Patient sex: M
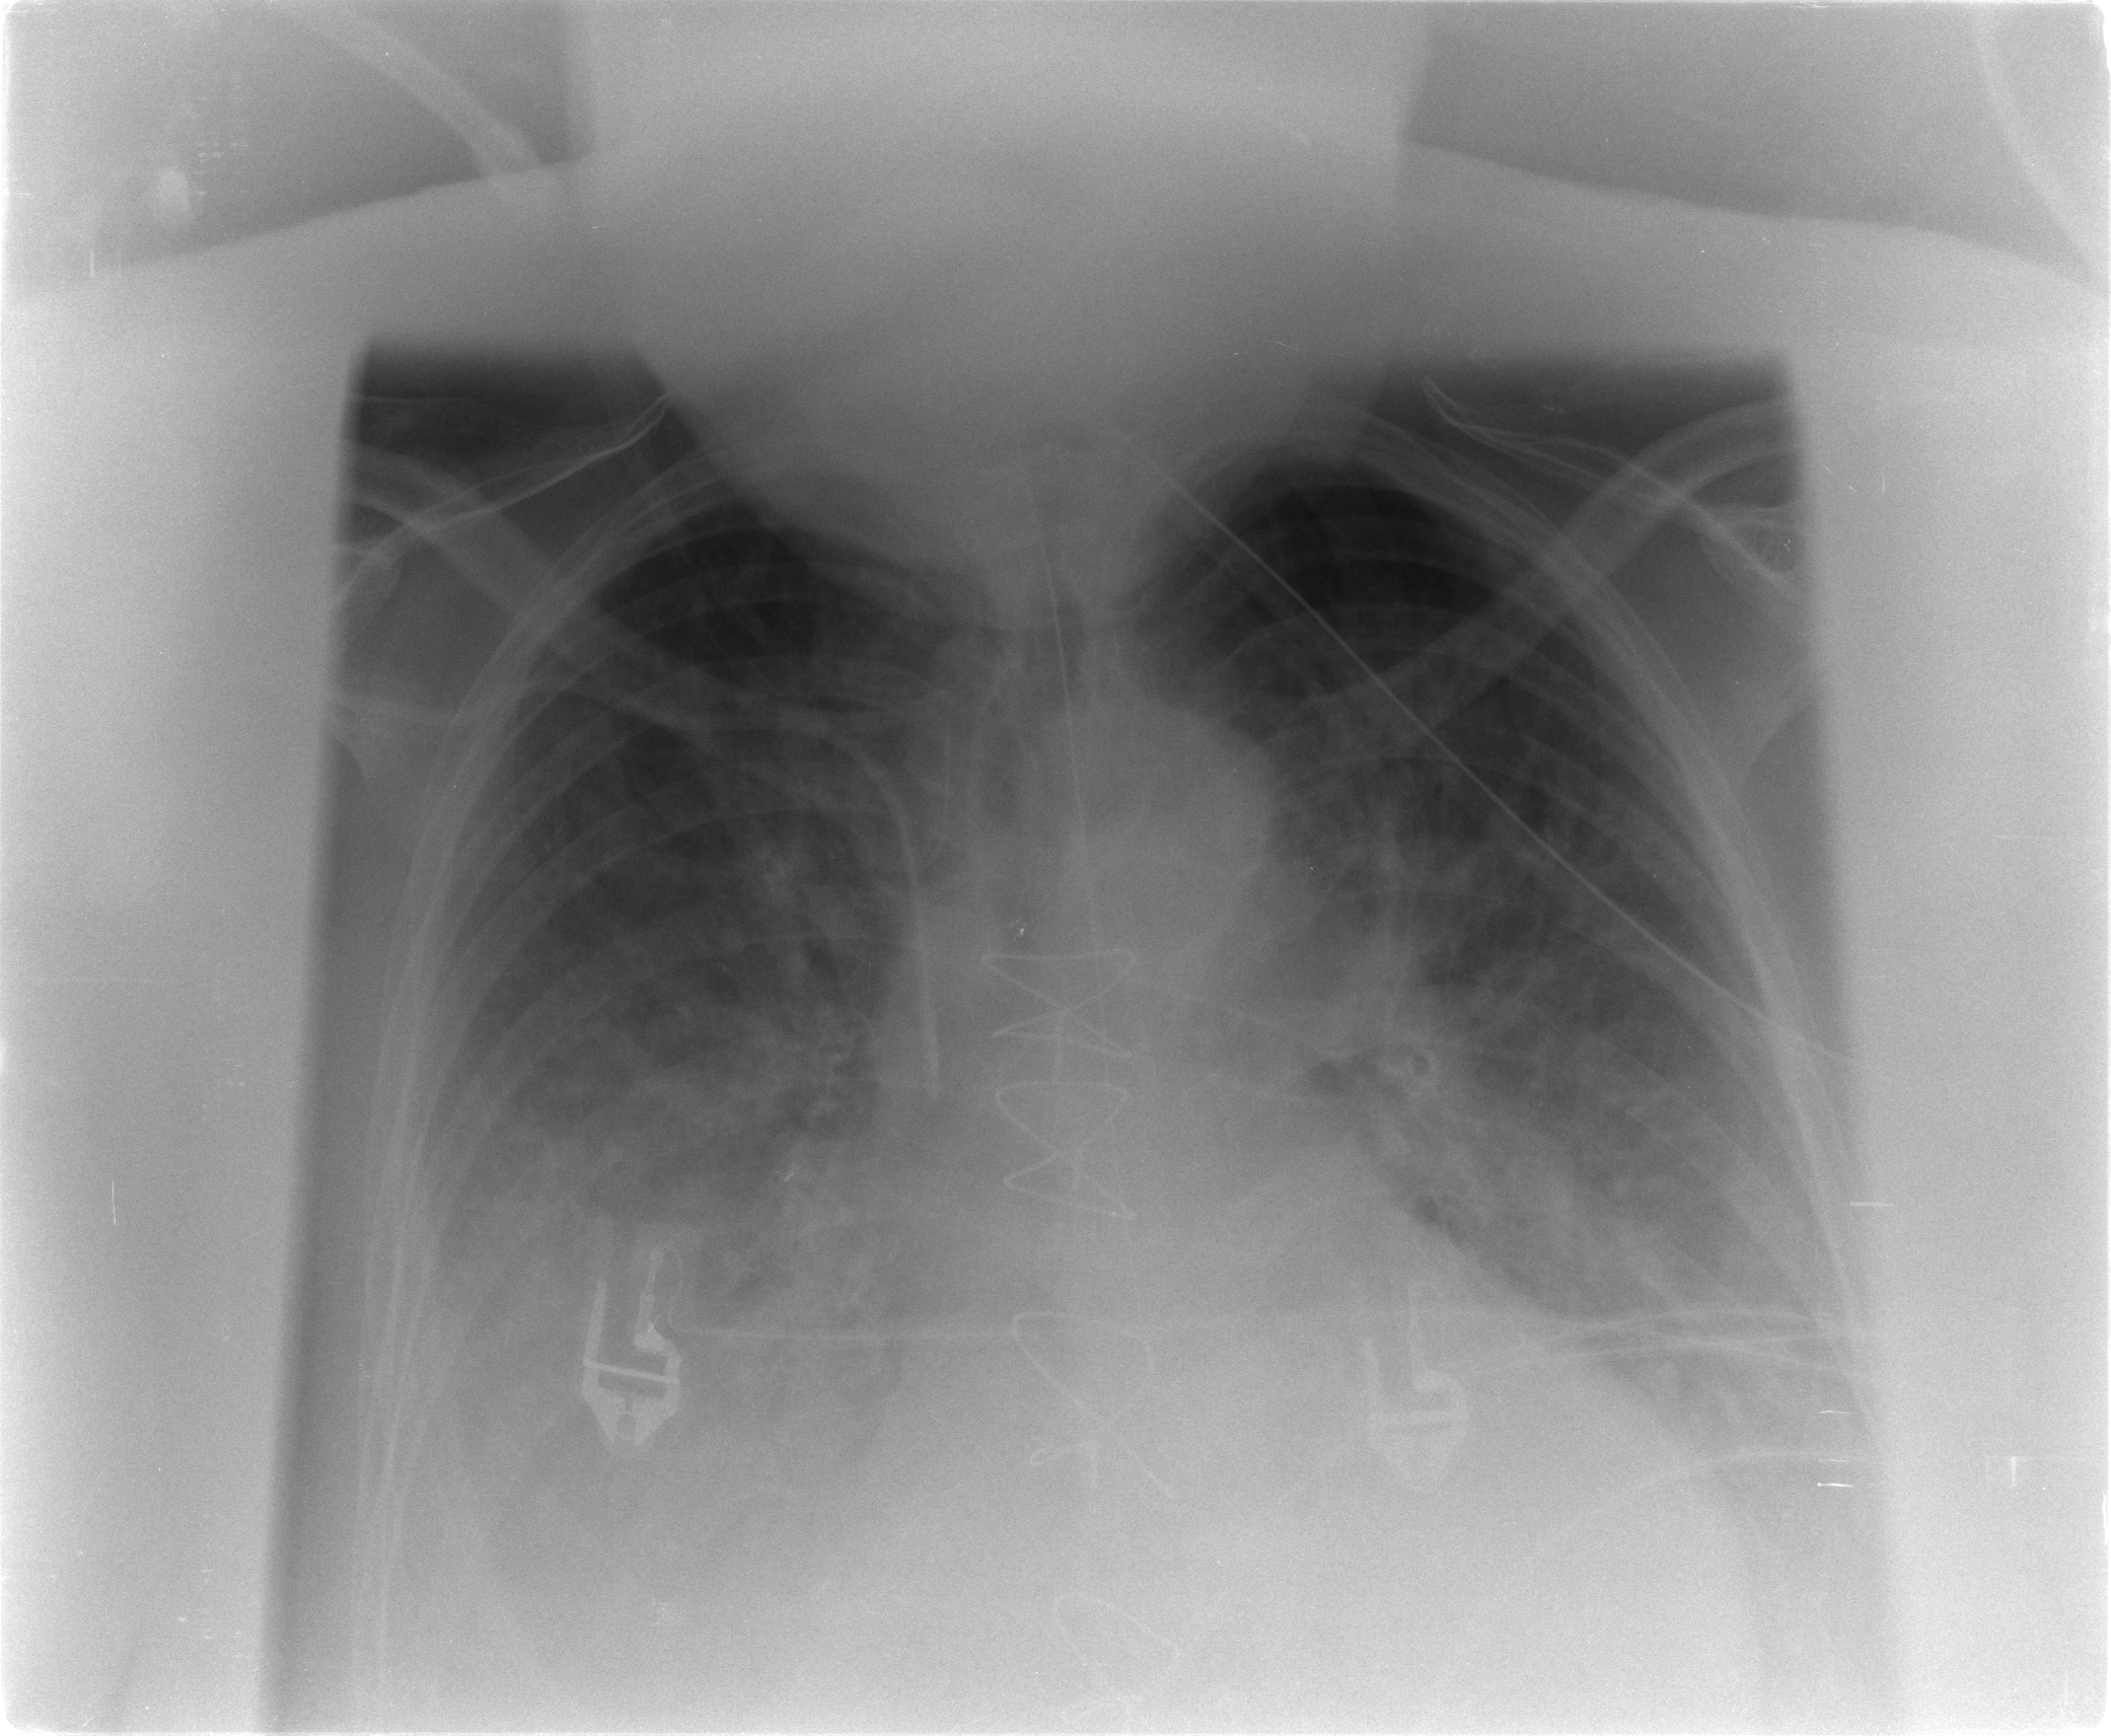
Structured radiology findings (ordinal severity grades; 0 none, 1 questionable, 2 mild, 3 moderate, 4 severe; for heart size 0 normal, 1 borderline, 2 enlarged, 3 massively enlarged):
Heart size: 2
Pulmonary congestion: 4
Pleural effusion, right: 3
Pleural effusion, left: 3
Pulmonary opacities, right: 3
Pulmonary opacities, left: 3
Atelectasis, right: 3
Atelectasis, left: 3